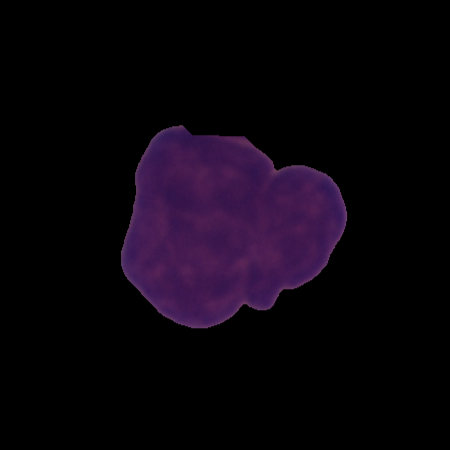
Label: cancer